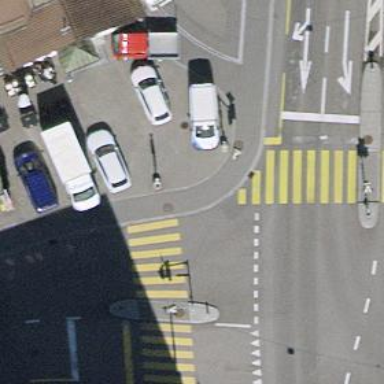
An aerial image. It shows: Kerb serving as barrier.